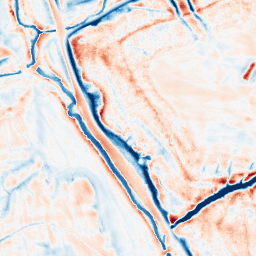
Category: edge_preserving
Decomposition family: bilateral
Decomposition parameters: d: 21
sigma_color: 50
sigma_space: 150
Upsampling method: quartic
Upsampling parameters: scale: 8
Upsampling scale: 8